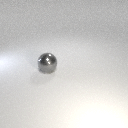
large gray metal sphere